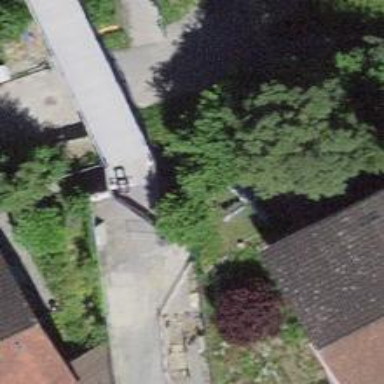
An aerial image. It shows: Swing gate barrier.